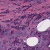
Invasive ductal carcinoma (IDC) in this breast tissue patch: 1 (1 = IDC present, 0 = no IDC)